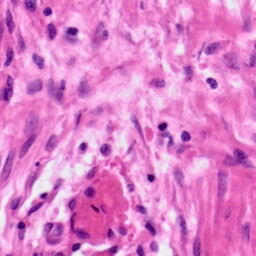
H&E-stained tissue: Ovarian